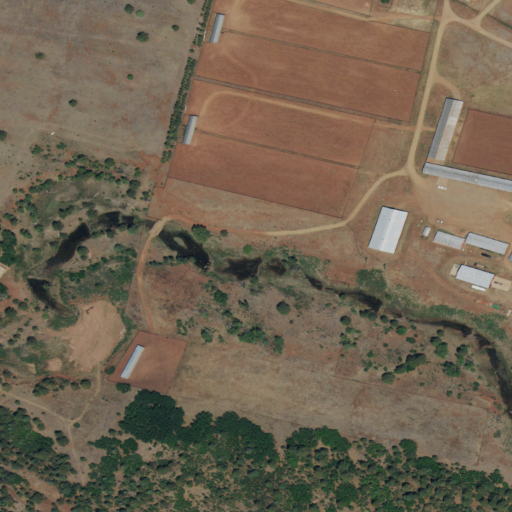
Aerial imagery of valley in New Mexico named LeFebres Canyon containing shrub, evergreen forest, woody wetlands, open development, and low intensity development